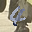
Label: 4